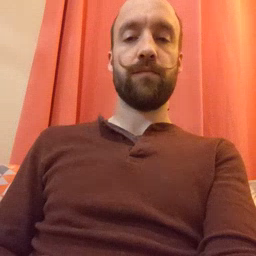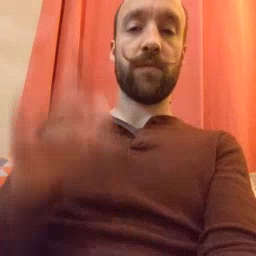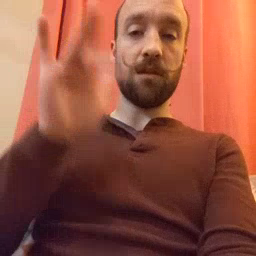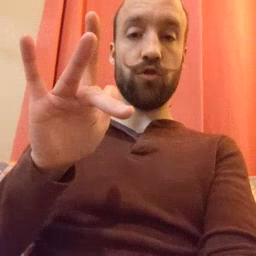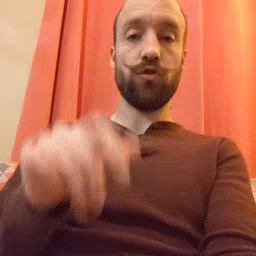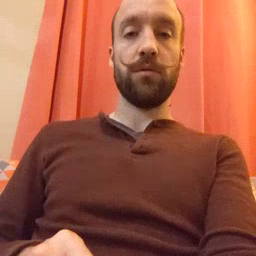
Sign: touch